Aerial crown-view tile of a tropical tree (Barro Colorado Island, Panama), acquired 20240918:
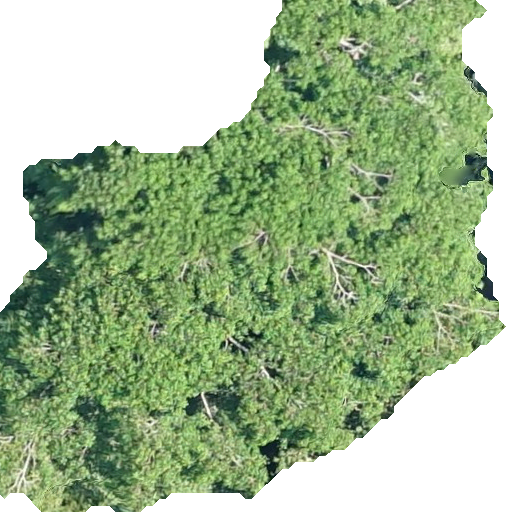
Species: Hura crepitans
GBIF accepted scientific name: Hura crepitans
Crown area: 302.086 m²